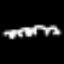
Label: squiggle